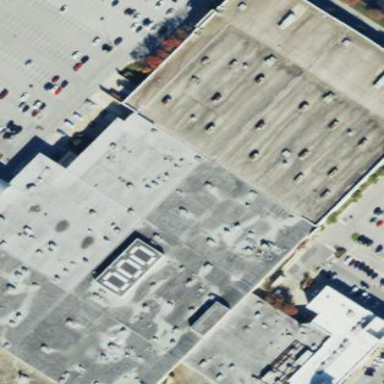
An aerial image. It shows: Retail building that serves as mall.